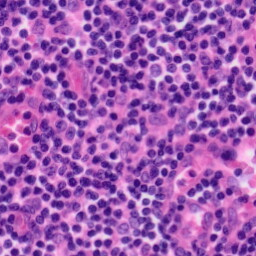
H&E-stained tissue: Tonsil